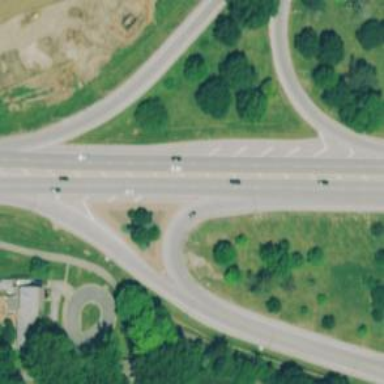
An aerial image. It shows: Trunk link highway.